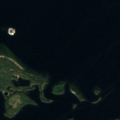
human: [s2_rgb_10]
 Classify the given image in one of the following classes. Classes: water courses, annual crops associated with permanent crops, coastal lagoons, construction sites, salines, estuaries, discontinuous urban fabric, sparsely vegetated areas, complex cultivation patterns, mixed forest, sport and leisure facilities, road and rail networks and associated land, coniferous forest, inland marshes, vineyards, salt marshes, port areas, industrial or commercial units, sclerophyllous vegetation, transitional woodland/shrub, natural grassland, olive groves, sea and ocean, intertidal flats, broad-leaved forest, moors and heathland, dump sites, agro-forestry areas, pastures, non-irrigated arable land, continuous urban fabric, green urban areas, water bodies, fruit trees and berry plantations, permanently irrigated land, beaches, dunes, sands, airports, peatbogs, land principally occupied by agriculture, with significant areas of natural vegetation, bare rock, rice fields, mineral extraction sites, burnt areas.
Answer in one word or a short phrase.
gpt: coniferous forest, water bodies